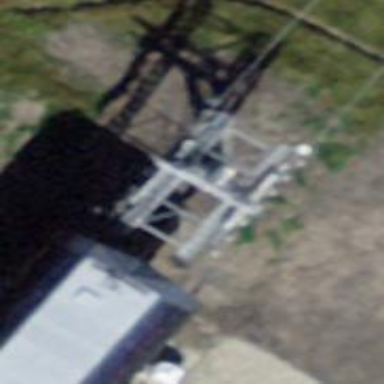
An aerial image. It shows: Pylon for aerialway.